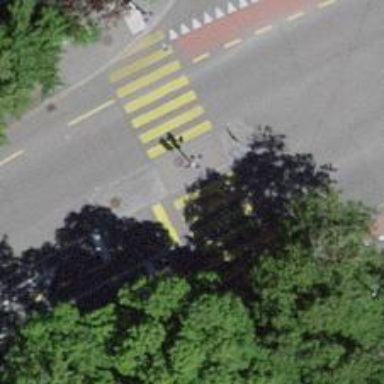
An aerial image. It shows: Crossing with traffic signals and pedestrian island.